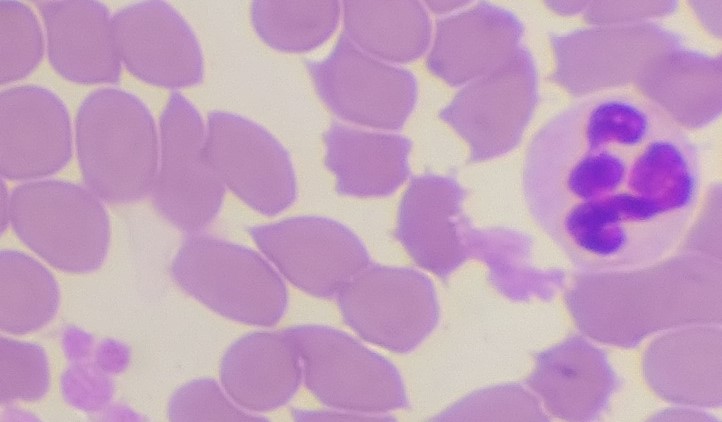
White blood cell type: Neutrophil